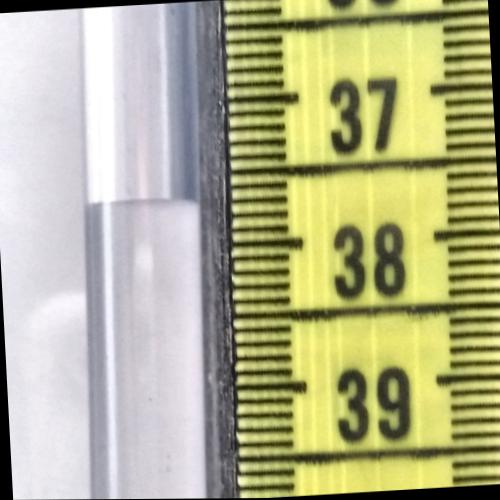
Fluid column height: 37.7 cm